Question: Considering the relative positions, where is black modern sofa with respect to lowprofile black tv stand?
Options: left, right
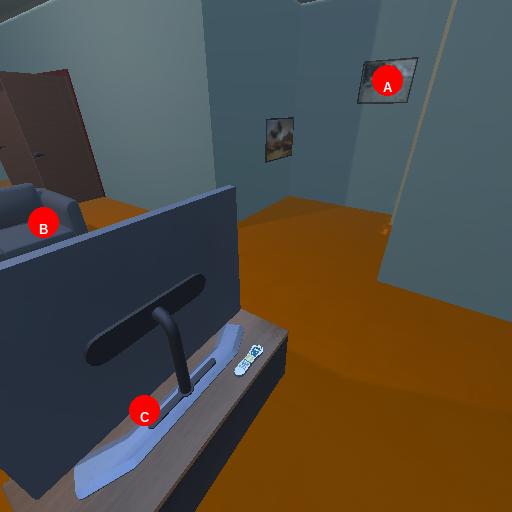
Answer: left